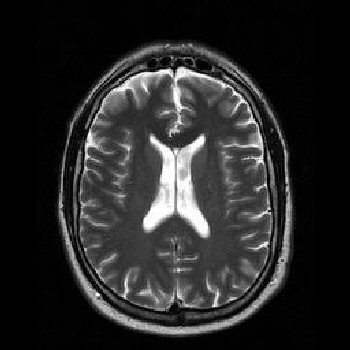
Label: notumor